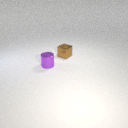
small brown metal cube to the right of small purple metal cylinder